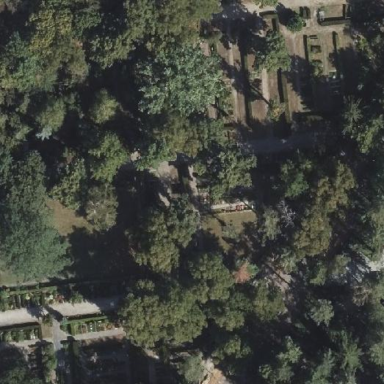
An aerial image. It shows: Cemetery.